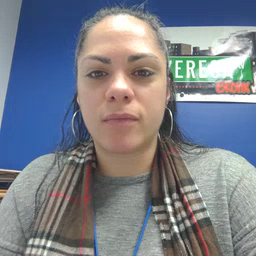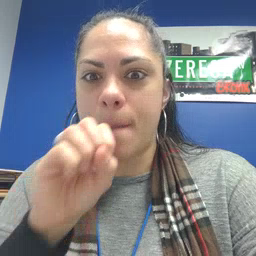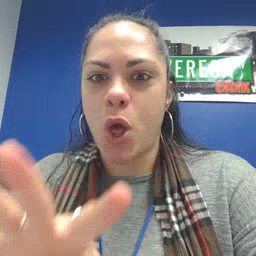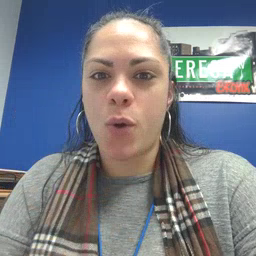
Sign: blow